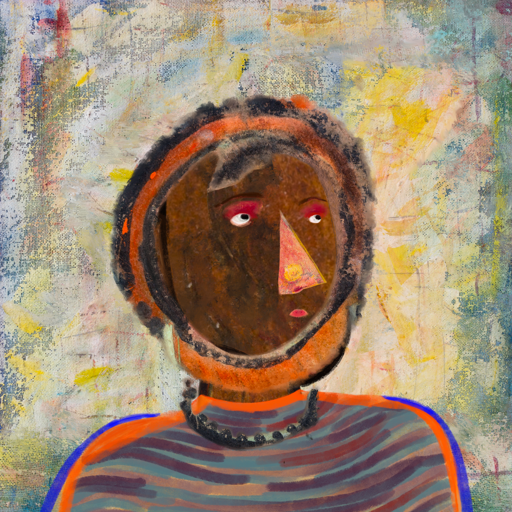
Background: Irani, Head And Neck Side: Mosgoul, Face Side: Irani, Bust: Experience, Hair Side: Childish, Head Accessory: Blank, Second Necklace: Blank, Necklace: Childish, Baby: Blank